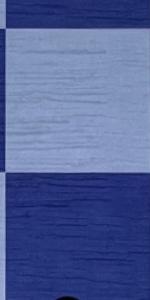
Label: Empty